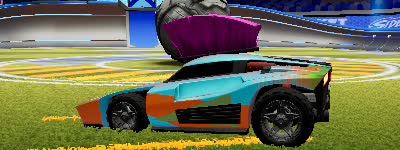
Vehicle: breakout